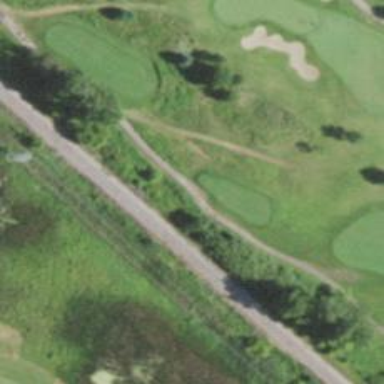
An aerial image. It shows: Pathway for golfing.